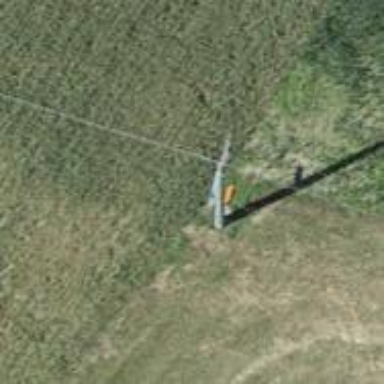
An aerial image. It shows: Concrete power pole.